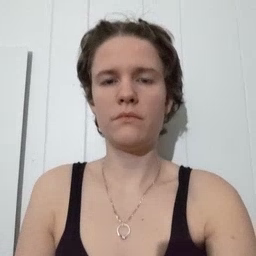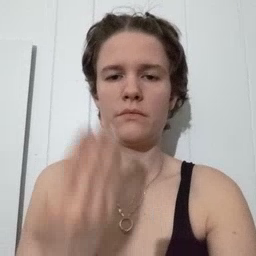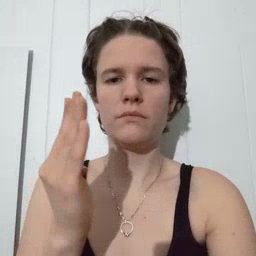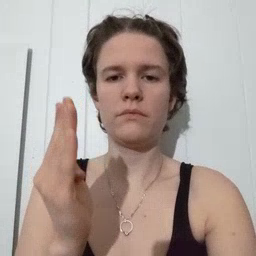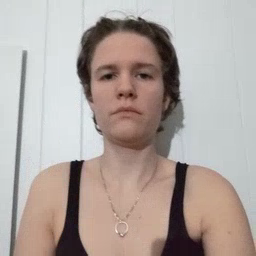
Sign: blue